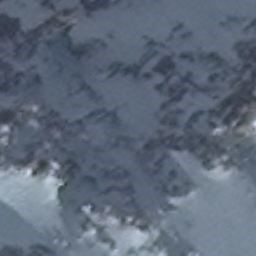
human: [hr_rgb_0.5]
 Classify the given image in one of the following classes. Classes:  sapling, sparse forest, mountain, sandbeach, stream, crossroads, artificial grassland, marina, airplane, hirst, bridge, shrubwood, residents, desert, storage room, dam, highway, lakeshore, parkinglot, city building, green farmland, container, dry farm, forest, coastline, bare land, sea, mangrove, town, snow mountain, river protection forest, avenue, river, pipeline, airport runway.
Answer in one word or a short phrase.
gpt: snow mountain